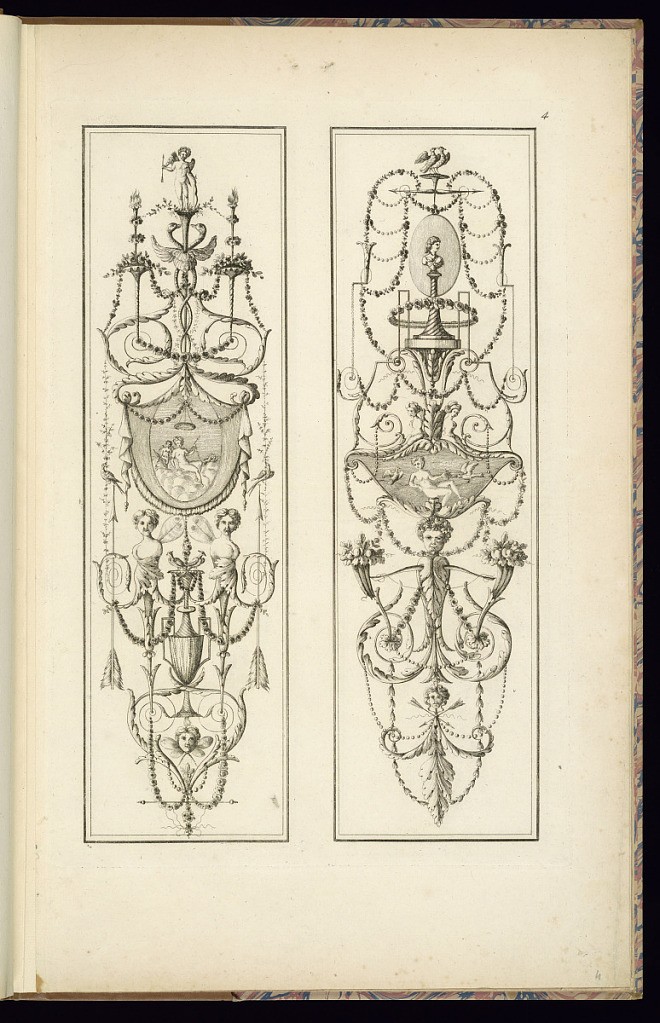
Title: Two Arabesque Panel Designs
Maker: Jean-Baptiste Fay, French, active 1765 – 1790s
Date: late 18th century
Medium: Etching and engraving on laid paper
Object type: Print
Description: Fourth plate from a series of ornament panel designs. Two vertical panels with arabesque and neoclassical motifs including mythological figures, putti, winged terminal figures, a female bust on a plinth, vignettes with female figures, birds, masks, rinceaux, scrolling acanthus leaves, fleurons, festoons of flowers and leaves, ribbons, vase, cornucopia of fruit and flowers, arrows, and flaming torches. The plate is numbered.